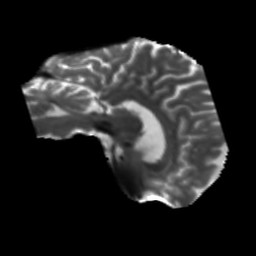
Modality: T2w
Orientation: sagittal
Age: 56
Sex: male
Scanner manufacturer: siemens
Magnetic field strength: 3 T
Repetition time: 5.25 s
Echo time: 0.08 s